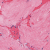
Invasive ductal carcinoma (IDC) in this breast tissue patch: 1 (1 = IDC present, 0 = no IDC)